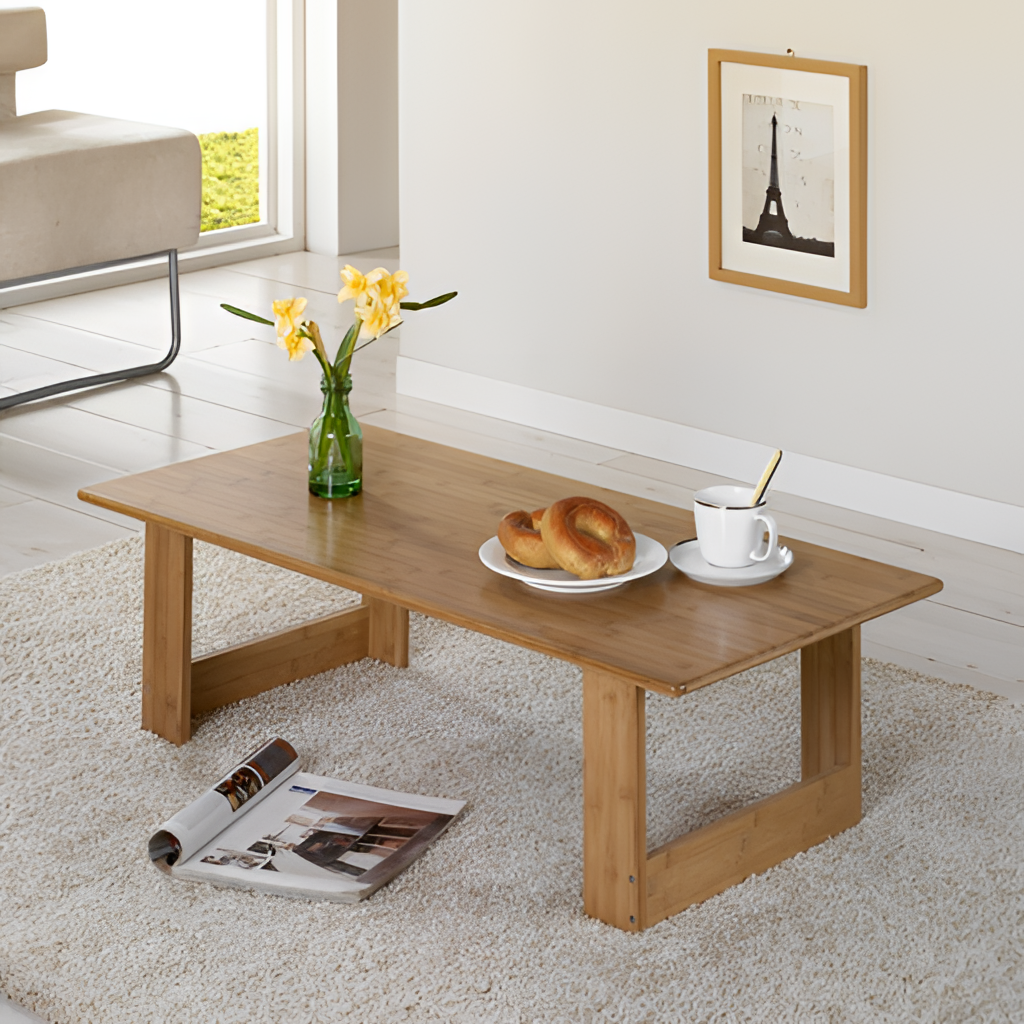
living room, natural wood coffee table, wood flooring, with plank pattern, contemporary, paint wallpaper, with solid pattern